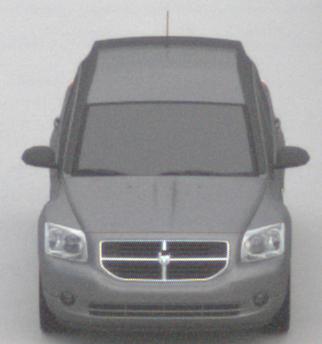
Make: Dodge
Model: Caliber 1.8
Detailed model: Caliber
Model produced from: 2006/06
Model produced until: 2009/03
Doors: 5
Color: gray
Road condition: dry road
Daytime: midday
Contrast: low contrast